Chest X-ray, AP view. Patient: 57 years old, sex F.
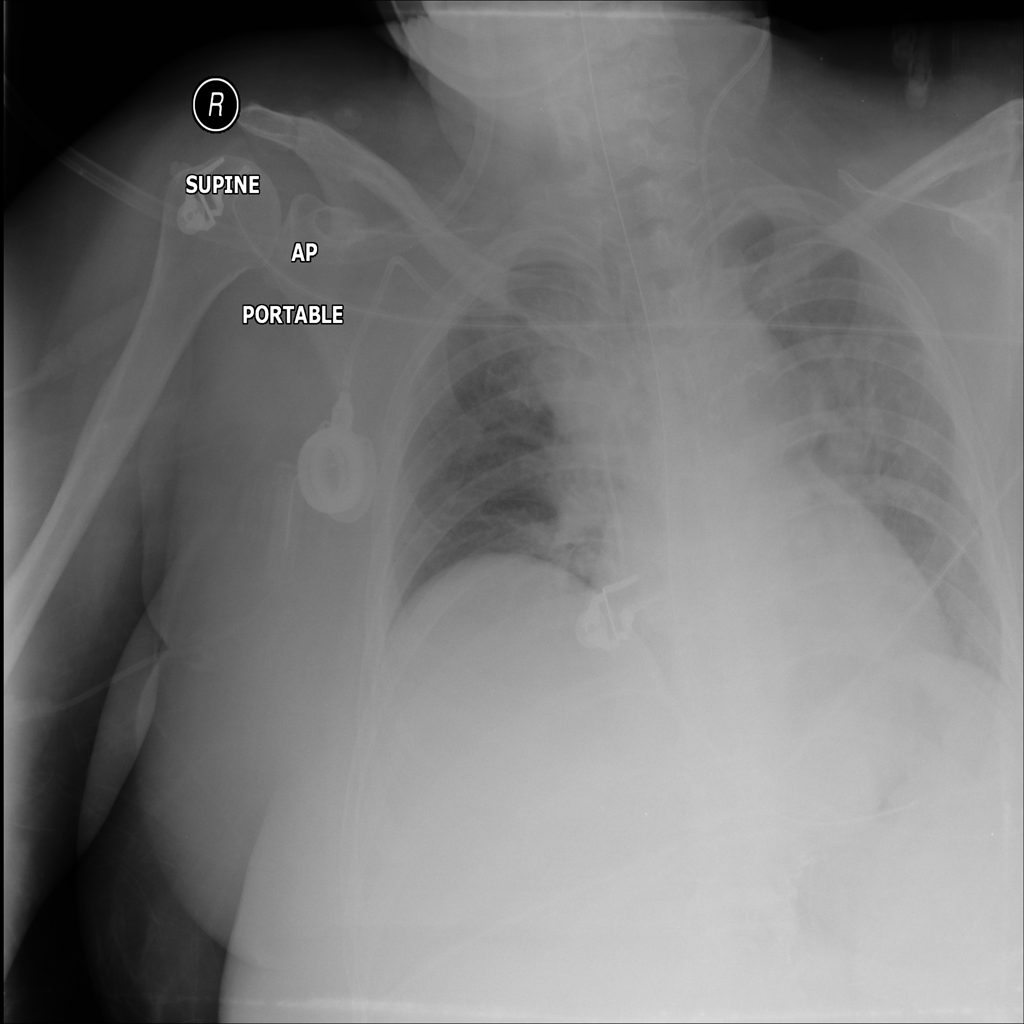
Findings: No Finding